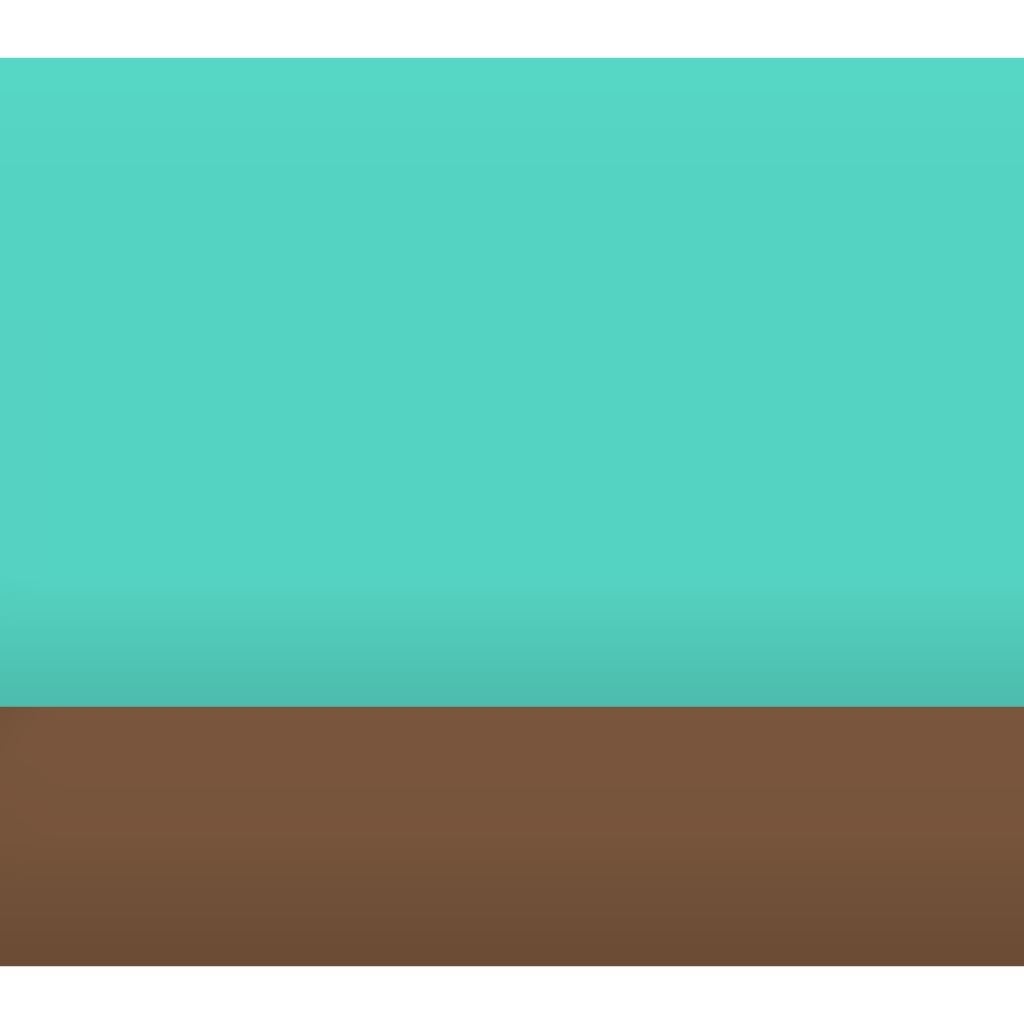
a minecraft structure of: Compact All-In-One Redstone House Design